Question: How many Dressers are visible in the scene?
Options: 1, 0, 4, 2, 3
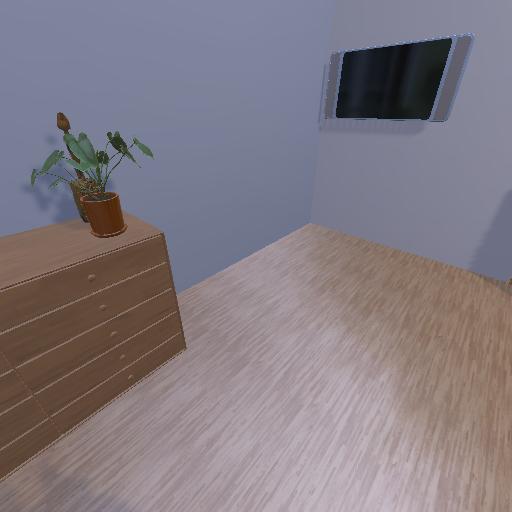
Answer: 1